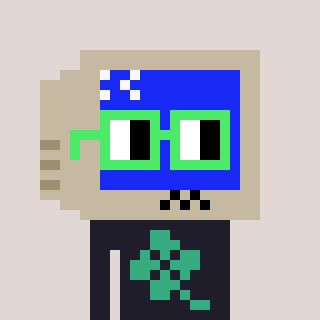
a pixel art character with square light green glasses, a old monitor-shaped head and a grayscale-colored body on a warm background